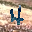
Label: 4